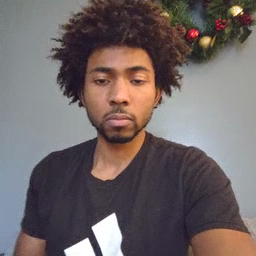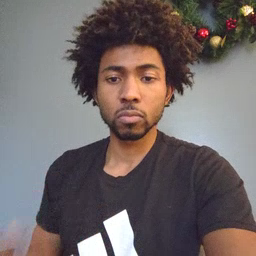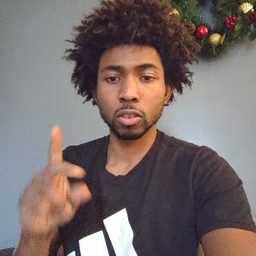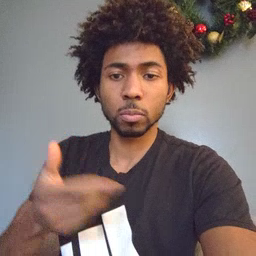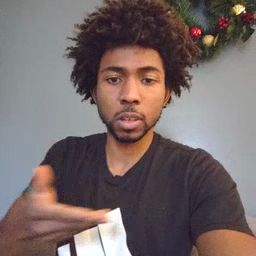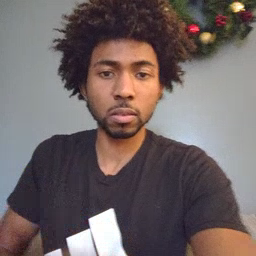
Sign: puppy